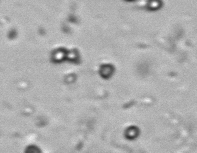
Label: Phaeocystis